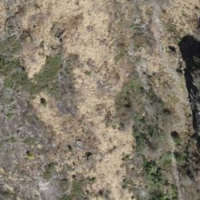
EUNIS habitat code: 41
Species observed at this site:
Certhia brachydactyla
Cyanistes caeruleus
Troglodytes troglodytes
Dendrocopos major
Corvus cornix
Fringilla coelebs
Regulus ignicapilla
Aegithalos caudatus
Spinus spinus
Turdus merula
Poecile palustris
Phylloscopus collybita
Dryobates minor
Emberiza cia
Parus major
Erithacus rubecula
Periparus ater